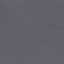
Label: SeaLake